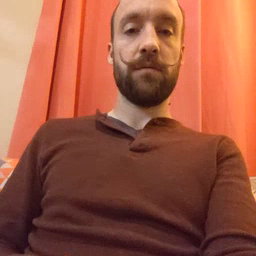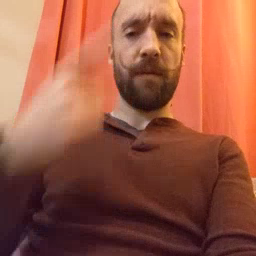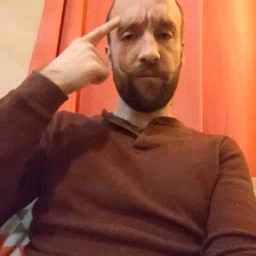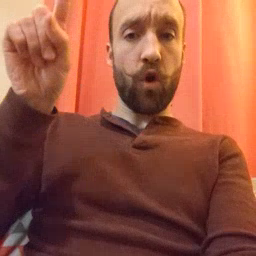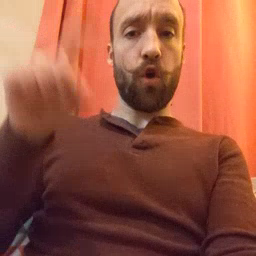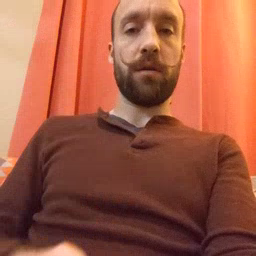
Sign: for